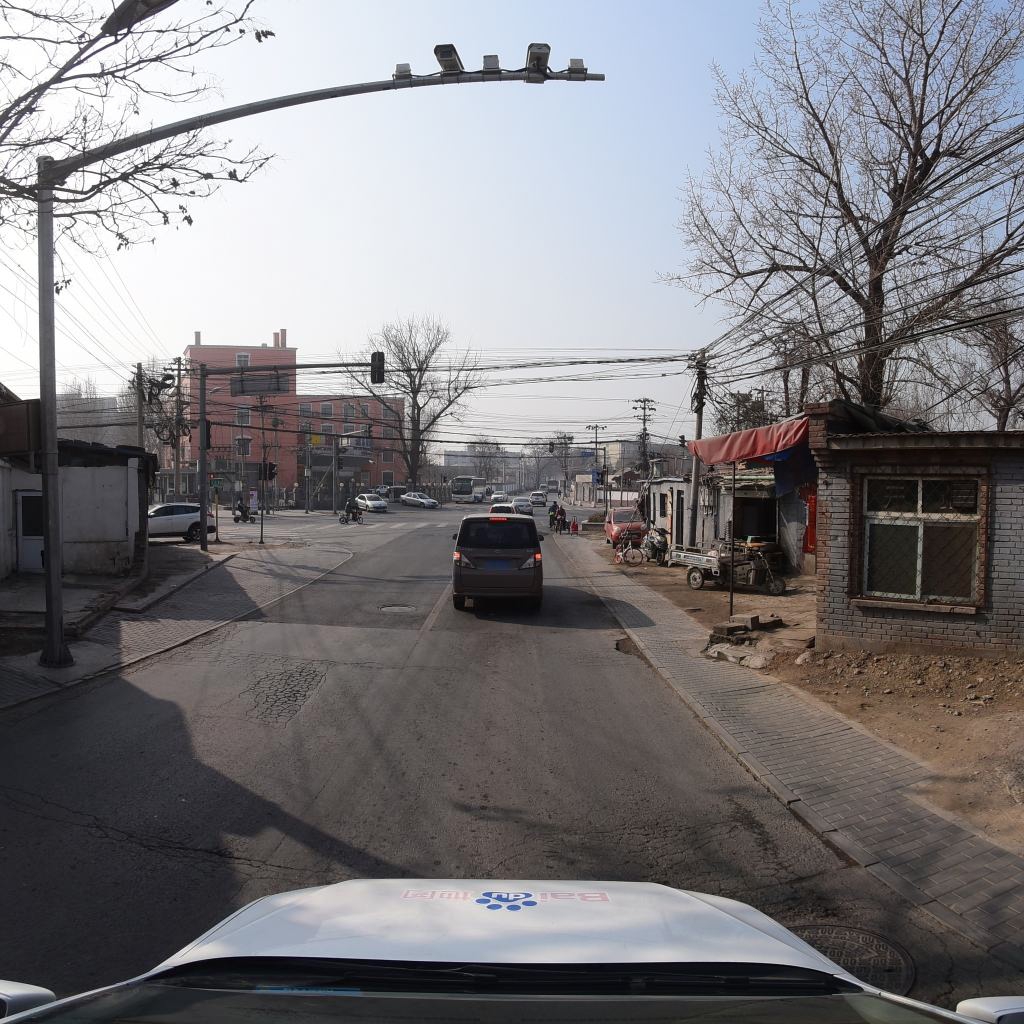
Region: Fengtai
Road damage annotations: longitudinal crack, transverse crack, alligator crack, alligator crack, alligator crack, manhole cover, manhole cover, alligator crack